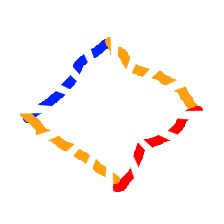
Shape: rhombus